Question: I have a C# program that logs jobs by a user and the logged job gets sent to a Service Based Database.
I am able to get my data displaying in the DataGridView without any problem, however each of the items in the database are assigned to a username. I want the person who is logged into the application to view only their logged jobs in the database.
So is there anyway to show the data in the table based on a username that is stored in a text box? The username is stored in txtUsername.Text;
This is the code i have to display the data in the table.
'''
private void DisplayData()
{
string constring = @"Data Source=(LocalDB)\v11.0;AttachDbFilename=C:\Users\listm\Documents\Visual Studio 2013\Projects\EnviroWaste Job Logger\EnviroWaste Job Logger\UsersDatabase.mdf;Integrated Security=True";
using (SqlConnection con = new SqlConnection(constring))
{
using (SqlCommand cmd = new SqlCommand("SELECT * FROM LoggedJobs", con))
{
cmd.CommandType = CommandType.Text;
using (SqlDataAdapter sda = new SqlDataAdapter(cmd))
{
using (DataTable dt = new DataTable())
{
try
{
sda.Fill(dt);
//Set AutoGenerateColumns False
tblLoggedJobs.AutoGenerateColumns = true;
//Set Columns Count
tblLoggedJobs.ColumnCount = 7;
//Add Columns
tblLoggedJobs.Columns[0].Name = "JobID";
tblLoggedJobs.Columns[0].HeaderText = "Job ID";
tblLoggedJobs.Columns[0].DataPropertyName = "JobID";
tblLoggedJobs.Columns[1].Name = "JobDate";
tblLoggedJobs.Columns[1].HeaderText = "JobDate";
tblLoggedJobs.Columns[1].DataPropertyName = "JobDate";
tblLoggedJobs.Columns[2].Name = "UserID";
tblLoggedJobs.Columns[2].HeaderText = "User ID";
tblLoggedJobs.Columns[2].DataPropertyName = "UserID";
tblLoggedJobs.Columns[3].Name = "IssueSubject";
tblLoggedJobs.Columns[3].HeaderText = "IssueSubject";
tblLoggedJobs.Columns[3].DataPropertyName = "IssueSubject";
tblLoggedJobs.Columns[4].Name = "Screen";
tblLoggedJobs.Columns[4].HeaderText = "Screen";
tblLoggedJobs.Columns[4].DataPropertyName = "Screen";
tblLoggedJobs.Columns[5].Name = "FurtherInformation";
tblLoggedJobs.Columns[5].HeaderText = "FurtherInformation";
tblLoggedJobs.Columns[5].DataPropertyName = "FurtherInformation";
tblLoggedJobs.Columns[6].Name = "JobStatus";
tblLoggedJobs.Columns[6].HeaderText = "JobStatus";
tblLoggedJobs.Columns[6].DataPropertyName = "JobStatus";
tblLoggedJobs.DataSource = dt;
}
catch (Exception e)
{
MessageBox.Show("Not working");
}
}
}
}
}
}
'''

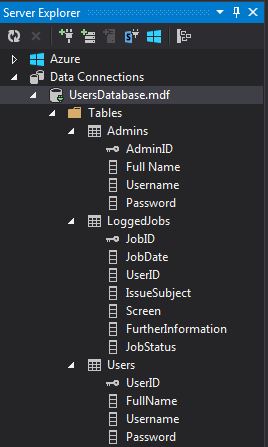
Answer: I managed to fix my issue by using C# Parameters.
Thanks to all of you who posted answers.
'''
public void DisplayData()
{
string constring = @"Data Source=(LocalDB)\v11.0;AttachDbFilename=C:\Users\listm\Documents\Visual Studio 2013\Projects\EnviroWaste Job Logger\EnviroWaste Job Logger\UsersDatabase.mdf;Integrated Security=True";
using (SqlConnection con = new SqlConnection(constring))
{
using (SqlCommand cmd = new SqlCommand("SELECT * FROM LoggedJobs WHERE (UserID = @userID)", con))
{
cmd.CommandType = CommandType.Text;
cmd.Parameters.AddWithValue("@UserID", txtUserID.Text);
using (SqlDataAdapter sda = new SqlDataAdapter(cmd))
{
using (DataTable dt = new DataTable())
{
try
{
sda.Fill(dt);
//Set AutoGenerateColumns False
tblLoggedJobs.AutoGenerateColumns = true;
//Set Columns Count
tblLoggedJobs.ColumnCount = 7;
//Add Columns
tblLoggedJobs.Columns[0].Name = "JobID";
tblLoggedJobs.Columns[0].HeaderText = "Job ID";
tblLoggedJobs.Columns[0].DataPropertyName = "JobID";
tblLoggedJobs.Columns[1].Name = "JobDate";
tblLoggedJobs.Columns[1].HeaderText = "JobDate";
tblLoggedJobs.Columns[1].DataPropertyName = "JobDate";
tblLoggedJobs.Columns[2].Name = "UserID";
tblLoggedJobs.Columns[2].HeaderText = "User ID";
tblLoggedJobs.Columns[2].DataPropertyName = "UserID";
tblLoggedJobs.Columns[3].Name = "IssueSubject";
tblLoggedJobs.Columns[3].HeaderText = "IssueSubject";
tblLoggedJobs.Columns[3].DataPropertyName = "IssueSubject";
tblLoggedJobs.Columns[4].Name = "Screen";
tblLoggedJobs.Columns[4].HeaderText = "Screen";
tblLoggedJobs.Columns[4].DataPropertyName = "Screen";
tblLoggedJobs.Columns[5].Name = "FurtherInformation";
tblLoggedJobs.Columns[5].HeaderText = "FurtherInformation";
tblLoggedJobs.Columns[5].DataPropertyName = "FurtherInformation";
tblLoggedJobs.Columns[6].Name = "JobStatus";
tblLoggedJobs.Columns[6].HeaderText = "JobStatus";
tblLoggedJobs.Columns[6].DataPropertyName = "JobStatus";
tblLoggedJobs.DataSource = dt;
}
catch (Exception e)
{
Console.WriteLine(e.StackTrace);
MessageBox.Show("Not working");
}
}
}
}
}
}
'''